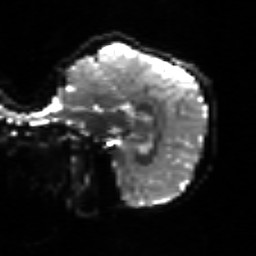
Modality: sbref
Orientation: sagittal
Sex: female
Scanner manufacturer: siemens
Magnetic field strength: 3 T
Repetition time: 5 s
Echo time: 0.071 s